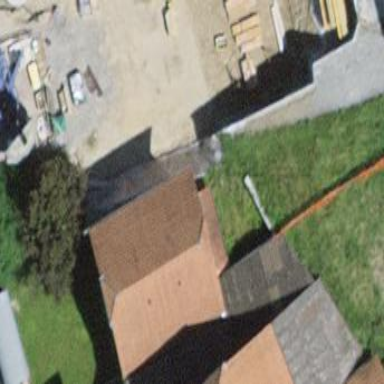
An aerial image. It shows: Barn.